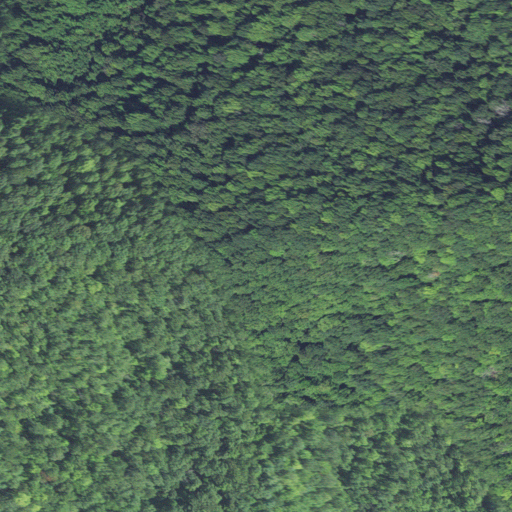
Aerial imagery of gap in North Carolina named Carringer Gap containing deciduous forest and mixed forest